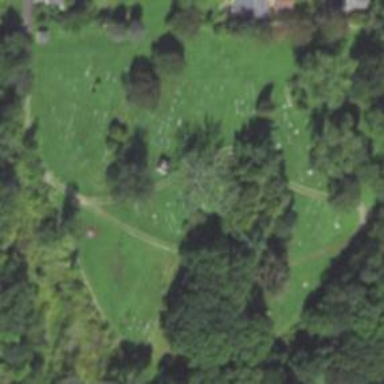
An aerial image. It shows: Cemetery.